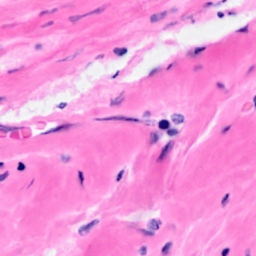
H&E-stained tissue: Breast